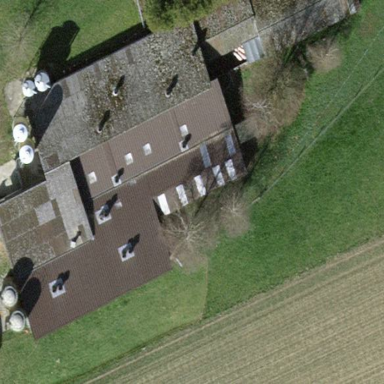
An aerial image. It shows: Farmyard area.